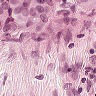
Metastatic tissue present: yes